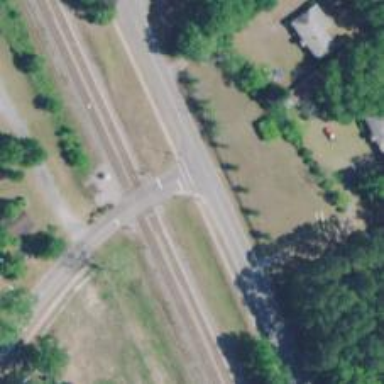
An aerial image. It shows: Marked crossing on the road.